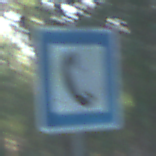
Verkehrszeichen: Fernsprecher
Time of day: MorningAfternoon
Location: Outdoor (Nature)
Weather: Clear
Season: NotSpecified
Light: Natural